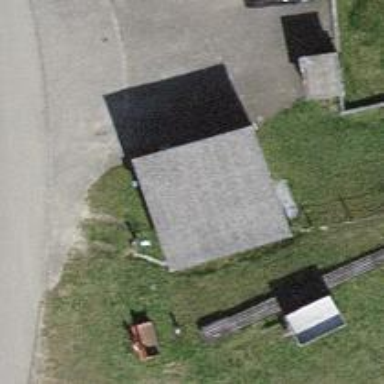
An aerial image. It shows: Garage building.